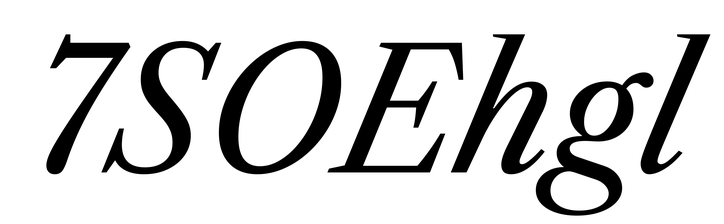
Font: LibreCaslonText-Italic_Italic